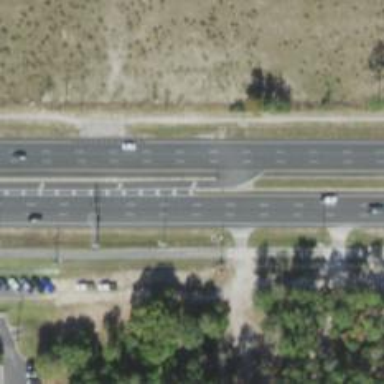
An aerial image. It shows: Trunk link highway.